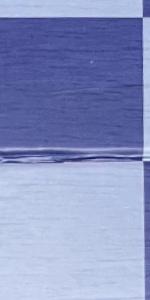
Label: Empty